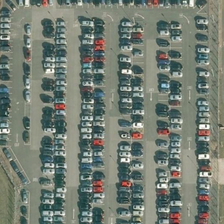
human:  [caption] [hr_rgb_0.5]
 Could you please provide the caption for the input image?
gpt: many cars are parked orderly in a parking lot near a road .

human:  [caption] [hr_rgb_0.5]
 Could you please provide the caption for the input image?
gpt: many cars are parked orderly in a parking lot near a road .

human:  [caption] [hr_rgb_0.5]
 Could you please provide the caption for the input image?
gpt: many cars are parked orderly in a parking lot near a road .

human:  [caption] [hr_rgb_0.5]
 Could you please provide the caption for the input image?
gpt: many cars are parked orderly in a parking lot near a road .

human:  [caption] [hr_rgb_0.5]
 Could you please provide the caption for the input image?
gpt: many cars are parked orderly in a parking lot near a road .